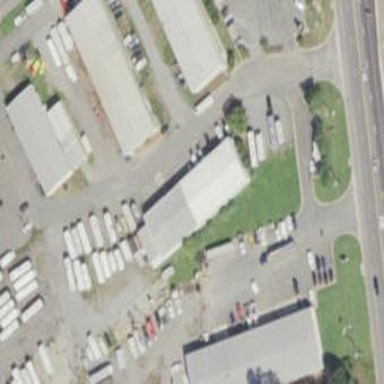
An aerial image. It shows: Caravan shop housed within building.